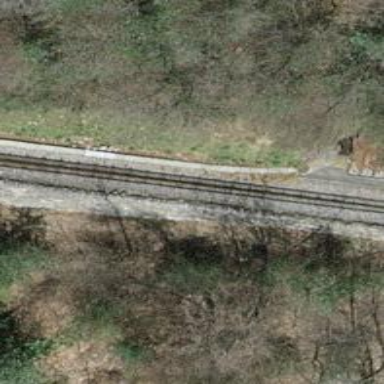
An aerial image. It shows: Halt on the railway.